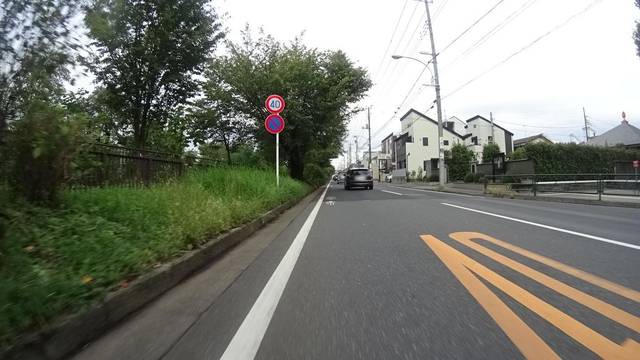
Region: Japan
Coordinates: 35.713, 139.518